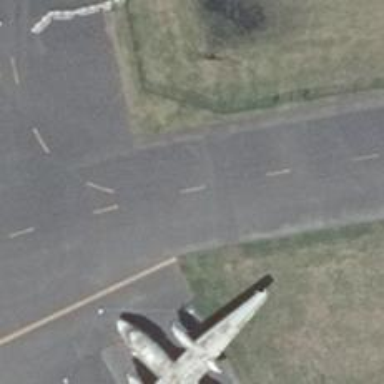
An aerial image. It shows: Asphalt taxiway in the airport.